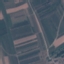
Land use / land cover class: PermanentCrop